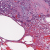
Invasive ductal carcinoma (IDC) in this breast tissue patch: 1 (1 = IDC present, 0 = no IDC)